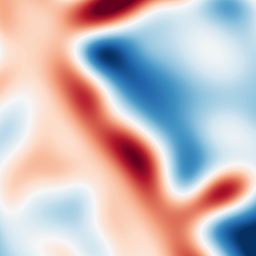
Category: multiscale
Decomposition family: log
Decomposition parameters: sigma: 20
Upsampling method: linear_exact
Upsampling parameters: scale: 8
Upsampling scale: 8